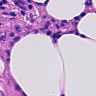
Metastatic tissue present: no